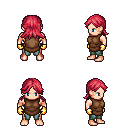
a pixel art fantasy rpg character, male body template, human, light skin, brown tunic, teal pants, ruby red loose hair, gold gloves, four views (front, back, left, right), 2x2 character sprite sheet, small pixel art, hard edges, no anti-aliasing